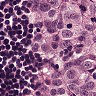
Metastatic tissue present: yes